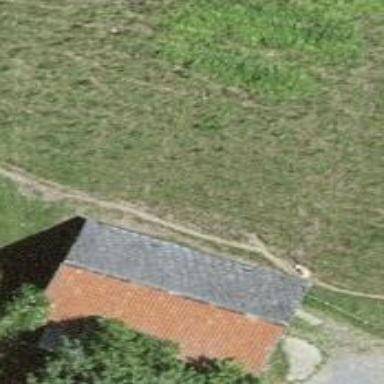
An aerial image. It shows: Barn.